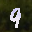
Label: 9